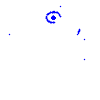
Particle: pion